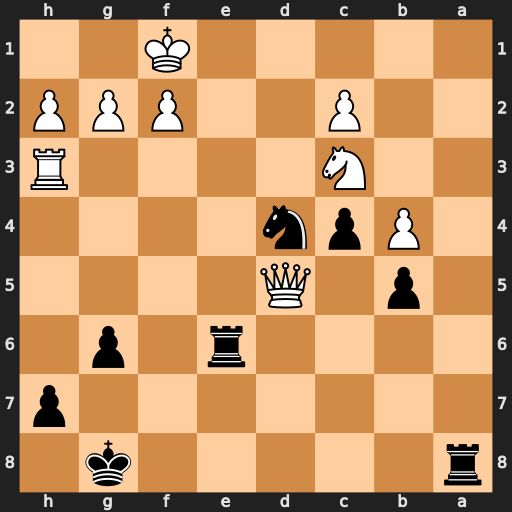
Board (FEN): r5k1/7p/4r1p1/1p1Q4/1Ppn4/2N4R/2P2PPP/5K2
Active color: b
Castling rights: -
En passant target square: -
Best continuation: Ra1+ Nd1 Rxd1#